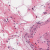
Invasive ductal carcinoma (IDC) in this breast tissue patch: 0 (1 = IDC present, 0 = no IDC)